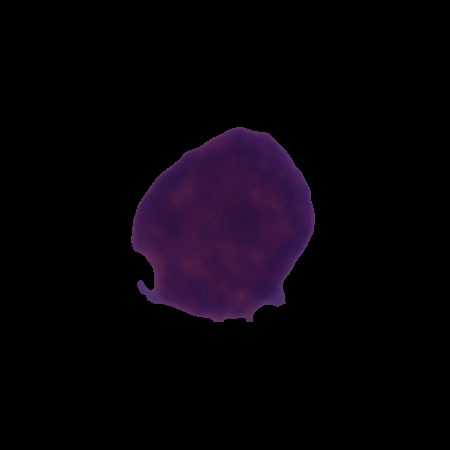
Label: cancer